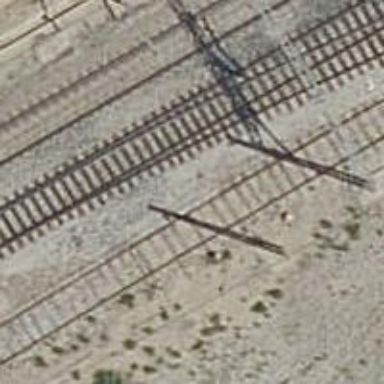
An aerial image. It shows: Railway yard with electrified contact lines.